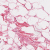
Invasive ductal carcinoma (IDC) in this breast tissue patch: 0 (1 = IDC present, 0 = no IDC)